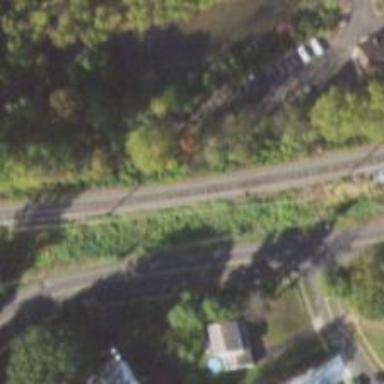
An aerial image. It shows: Railway line running on embankment.